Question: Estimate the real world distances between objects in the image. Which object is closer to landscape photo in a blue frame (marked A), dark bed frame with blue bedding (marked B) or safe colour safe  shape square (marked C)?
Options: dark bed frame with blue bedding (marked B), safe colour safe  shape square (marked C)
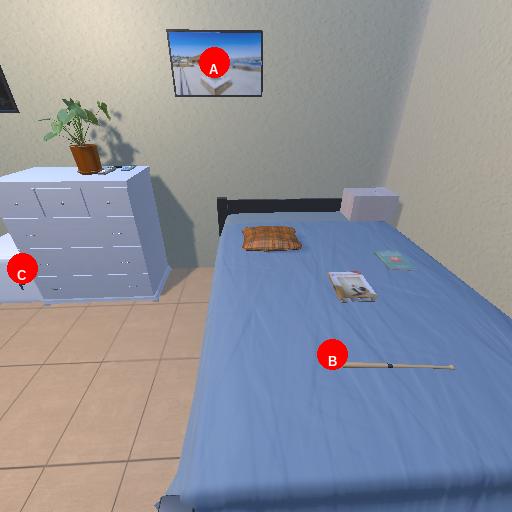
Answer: dark bed frame with blue bedding (marked B)